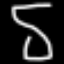
Label: hourglass